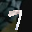
Label: 7